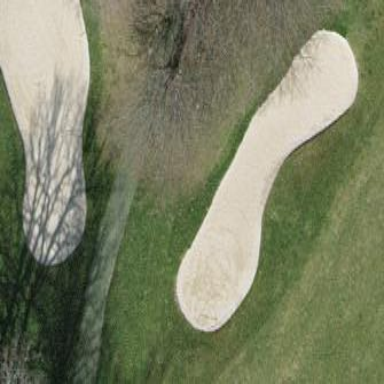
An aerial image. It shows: Golf bunker filled with natural sand.